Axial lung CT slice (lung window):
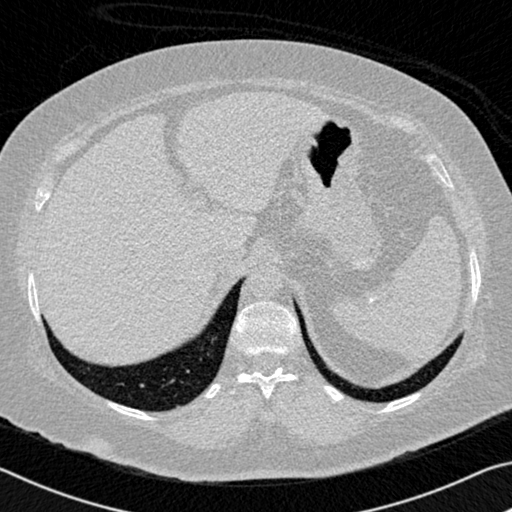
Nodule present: no